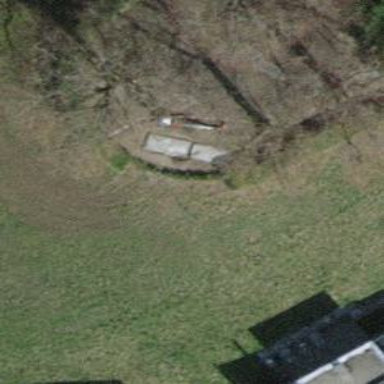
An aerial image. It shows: Bench.